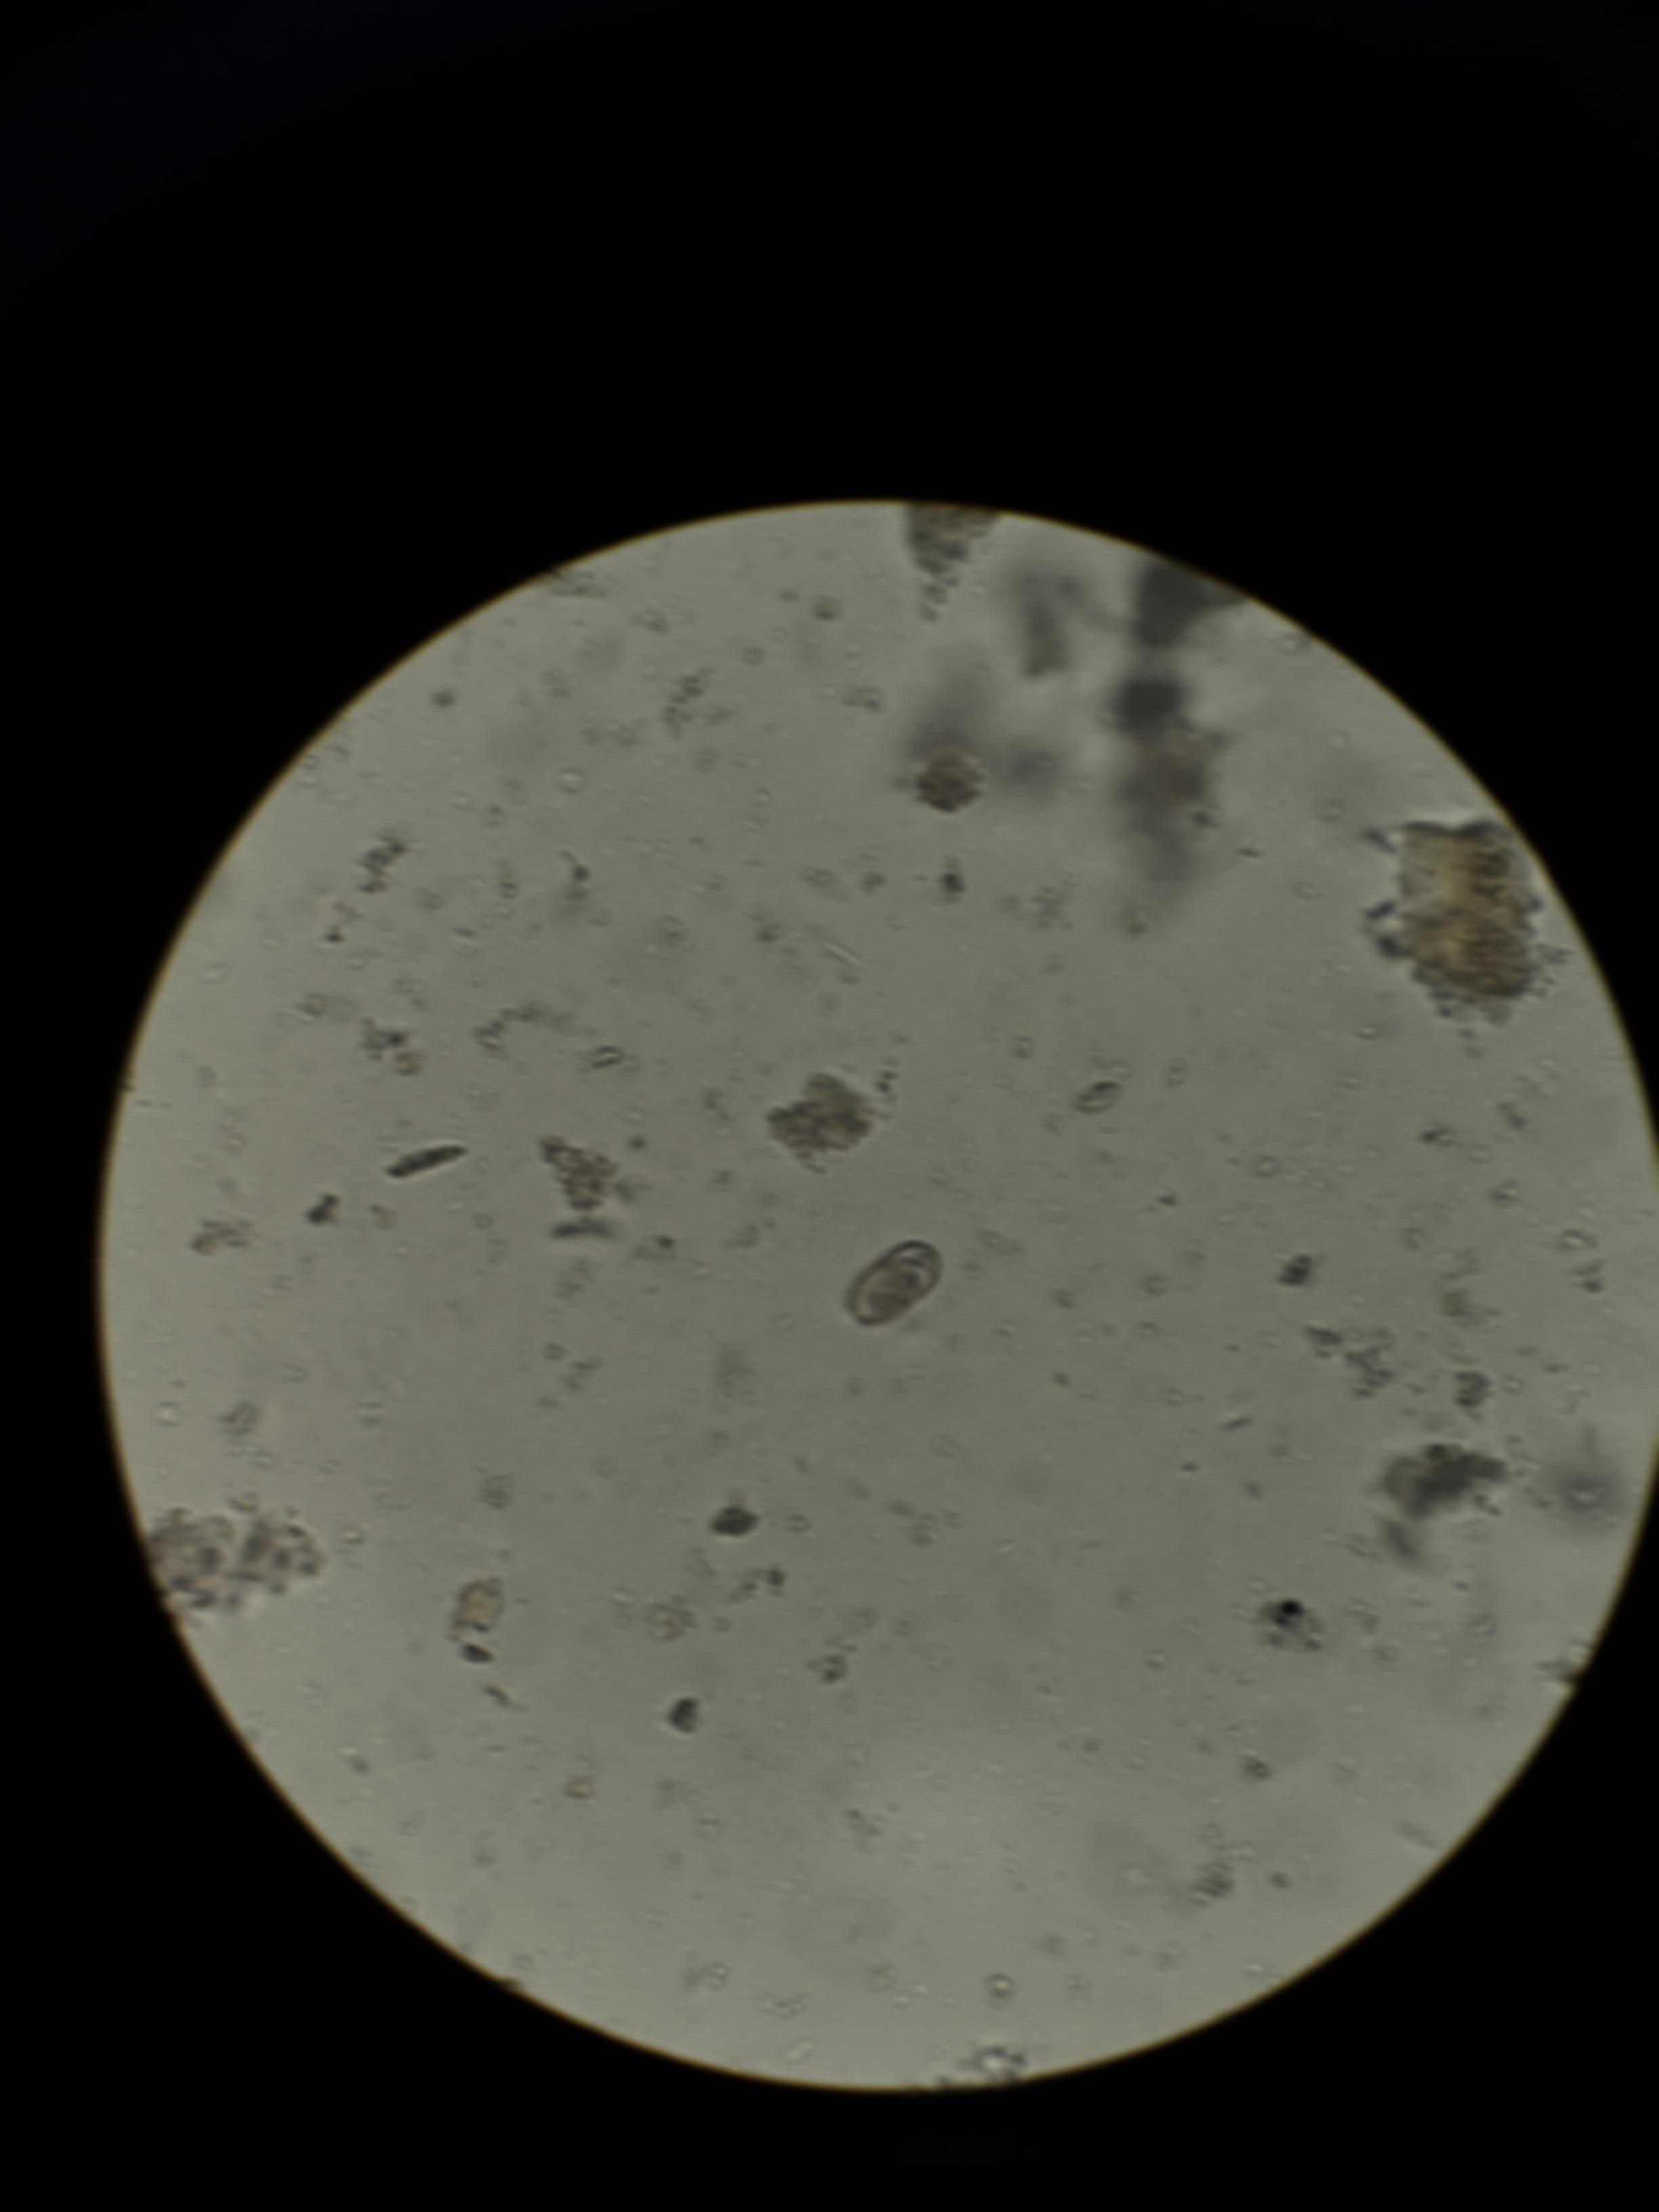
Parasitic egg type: Capillaria philippinensis